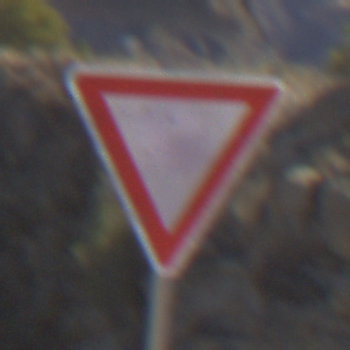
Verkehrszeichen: VorfahrtGewaehren
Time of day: Midday
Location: Outdoor (Nature)
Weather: Clear
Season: NotSpecified
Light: Natural